如图 1，在等腰直角三角形$ABC$中，$\angle BAC = 90^\circ$，$AD \perp BC$，$E$ 为 $AB$ 的中点，连接 $DE$。

\noindent (1) 若 $CD = \sqrt{2}$，求 $DE$ 的长度；\\
\noindent (2) 若将图 1 中 $\triangle ACD$ 绕点 $C$ 顺时针旋转任意角度 $\alpha(0 < \alpha < 45^\circ)$ 到 $\triangle GCF$，如图 2 所示，连接 $BG$，$E$ 为 $BG$ 上的中点，连接 $AE$、$EF$，请探究 $AE$ 与 $EF$ 的位置关系和数量关系，并证明。
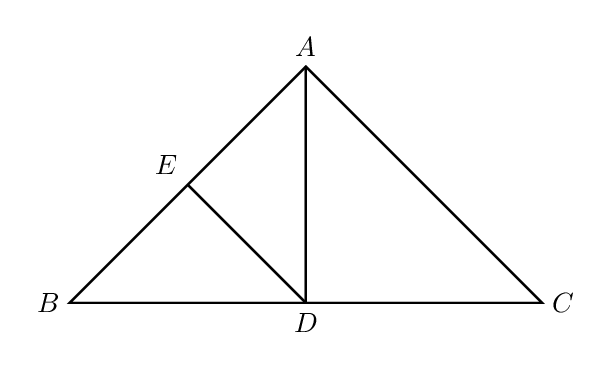
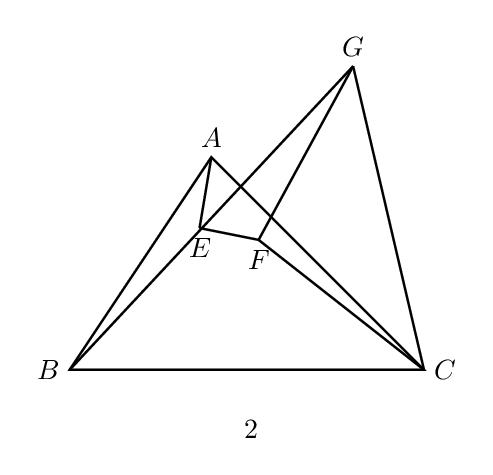
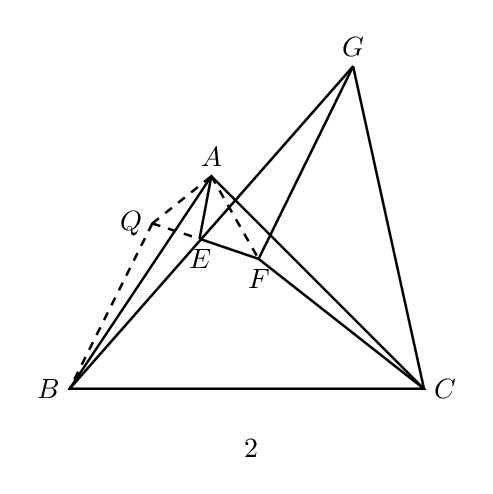
【解答】
\textbf{【答案】} (1) $1$；(2) $AE = EF$ 且 $AE \perp EF$，证明见解析；

\vspace{0.5em}
\noindent \textbf{【分析】} (1) 根据等腰直角三角形的性质可知 $\triangle BDA$ 为等腰直角三角形，由 $AB = \sqrt{2}BD$，$DE = \dfrac{1}{2}AB$ 即可求 $DE$ 的长度；\\
\noindent (2) 延长 $FE$ 至 $Q$，有 $EF = EQ$，连接 $AQ$、$BQ$、$AF$，证明 $\triangle QEB \cong \triangle FEG(SAS)$ 可得 $BQ = FG$，$\angle EQB = \angle EFG$，再证明 $\triangle AQB \cong \triangle AFC(SAS)$，进而可得 $\angle BAC = \angle QAF = 90^\circ$，可得 $\triangle QAE$ 是等腰三角形，结合 $E$ 为 $FQ$ 中点即可得结论；

\vspace{0.5em}
\noindent \textbf{【详解】} (1) $\because$ 在等腰 $\text{Rt}\triangle ABC$ 中，$\angle BAC = 90^\circ$，$AD \perp BC$，$CD = \sqrt{2}$ \\
$\therefore BD = CD = \sqrt{2}$ \\
$\because AD \perp BD \therefore \triangle BDA$ 为等腰直角三角形，\\
又 $\because E$ 为 $AB$ 的中点，$\therefore DE = \dfrac{1}{2}AB$，\\
$\because AB = \sqrt{2}BD = 2$，$\therefore DE = \dfrac{1}{2}AB = 1$；\\

\noindent (2) $AE = EF$ 且 $AE \perp EF$，\\
延长 $FE$ 至 $Q$，有 $EF = EQ$，连接 $AQ$、$BQ$、$AF$ \\
\[
\text{在 } \triangle QEB \text{ 和 } \triangle FEG \text{ 中 }
\begin{cases}
BE = EG \\
\angle BEQ = \angle GEF \\
QE = EF
\end{cases}
\]
$\therefore \triangle QEB \cong \triangle FEG(SAS) \therefore BQ = FG$，$\angle EQB = \angle EFG$，\\
$\because FG = CF \therefore BQ = CF$ \\
\[
\text{在 } \triangle AQB \text{ 和 } \triangle AFC \text{ 中 }
\begin{cases}
QB = CF \\
\angle ABQ = \angle ACF \\
AB = AC
\end{cases}
\]
$\therefore \triangle AQB \cong \triangle AFC(SAS) \therefore AQ = AF$，$\angle QAB = \angle FAC$，\\
$\because \angle BAC = \angle BAF + \angle CAF$，$\angle QAF = \angle BAF + \angle QAB$，\\
$\therefore \angle BAC = \angle QAF = 90^\circ \therefore \triangle QAE$ 为等腰直角三角形\\
$E$ 为 $FQ$ 中点，$\therefore AE = EF$ 且 $AE \perp EF$；